Question: I am trying to load 'ViewController' on button action but it does not load in iPhone.
'''
- (IBAction)SubmitTapped:(id)sender
{
if([txtName.text isEqualToString:@"User"])
{
NSLog(@"It is User");
}
else
{
NSString *soapMessage = @"";
ThirdVC *thirdVCObj = [self.storyboard instantiateViewControllerWithIdentifier:@"pushToThirdVC"];
[self.navigationController pushViewController:thirdVCObj animated:YES];
[self generalParsing:@"" :soapMessage];
[sender setUserInteractionEnabled:NO];
}
}
'''
Note:- I have confirmed that my 'UIViewController' class name ok & 'storyboard id' is ok in code otherwise it will crash, When I make my First 'VC RootView' of 'UINavigationController' than it does not load my 'ThirdVC' on click of 'SecondVC''s button action but when I assign 'RootView' of 'UINavigationController' to my 'SecondVC' then it loads my 'Third VC'.
I tried placing my above Two lines of Push code to my Web Service parsing class but it does not load there also.
My 'viewDidLoad' & 'viewWillAppear' is being called, i set log in these methods.
I have searched all possible questions here on 'StackOverFlow' but I did not find any solution.
'''
-(void)parser:(NSXMLParser *)parser didEndElement:(NSString *)elementName namespaceURI:(NSString *)namespaceURI qualifiedName:(NSString *)qName
enter code here
'''

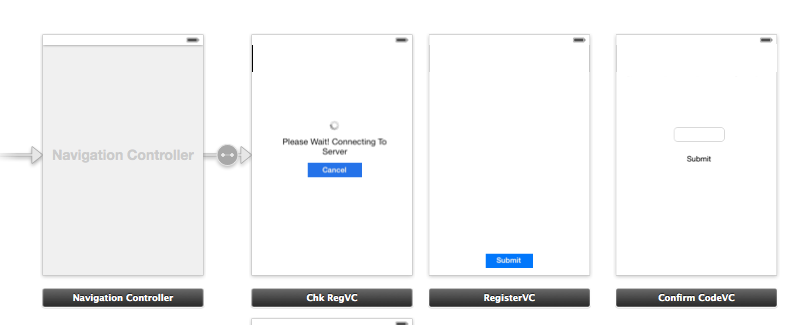
Answer: First of all, your code is against to all "Cocoa Coding Guidelines"
I copied this code, to a new project and it works.
The problem makes WebService parser, make sure that pushViewController:animated: is called from main thread.
Try this